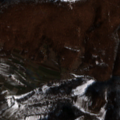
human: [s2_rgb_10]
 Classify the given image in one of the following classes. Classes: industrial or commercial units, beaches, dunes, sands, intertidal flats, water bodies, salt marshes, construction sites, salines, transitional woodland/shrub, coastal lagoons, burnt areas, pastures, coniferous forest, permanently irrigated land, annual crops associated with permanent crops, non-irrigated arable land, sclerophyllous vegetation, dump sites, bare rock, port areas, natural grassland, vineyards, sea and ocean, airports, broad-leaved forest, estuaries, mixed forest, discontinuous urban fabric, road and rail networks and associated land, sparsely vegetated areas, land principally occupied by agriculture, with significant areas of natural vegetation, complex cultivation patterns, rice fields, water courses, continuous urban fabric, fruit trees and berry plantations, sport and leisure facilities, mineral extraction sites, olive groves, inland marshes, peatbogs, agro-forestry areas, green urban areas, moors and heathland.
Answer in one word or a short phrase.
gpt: non-irrigated arable land, complex cultivation patterns, land principally occupied by agriculture, with significant areas of natural vegetation, broad-leaved forest, transitional woodland/shrub